Question: I am messing around with creating my own dialog class, but I've run into an interesting issue. I use a layer-list drawable for the dialog's close button, but for some reason, the shadow layer disappears after the first time I show the dialog. You can see in the image below:

I really have absolutely no idea what could be causing this. I've tried debugging, but I wasn't able to find any leads. Does anyone have any ideas? My code is below.
'''
public class TwoColorDialog extends DialogFragment {
private static final String TAG = "TwoColorDialog";
private ViewGroup _root;
private TextView _textTitle;
private ImageView _buttonClose;
private Button _button1;
private Button _button2;
@Override
public Dialog onCreateDialog(Bundle savedInstanceState) {
final Dialog dialog = new Dialog(getActivity());
_root = (ViewGroup) getActivity().getLayoutInflater().inflate(R.layout.two_color_dialog, null);
_textTitle = (TextView) _root.findViewById(R.id.dialog_title);
_buttonClose = (ImageView) _root.findViewById(R.id.dialog_close_button);
_button1 = (Button) _root.findViewById(R.id.dialog_button1);
_button2 = (Button) _root.findViewById(R.id.dialog_button2);
dialog.requestWindowFeature(STYLE_NO_TITLE);
View decorView = dialog.getWindow().getDecorView();
decorView.setBackgroundResource(getResources().getColor(android.R.color.transparent));
dialog.setContentView(_root);
_buttonClose.setOnClickListener(new View.OnClickListener() {
@Override
public void onClick(View view) {
dialog.cancel();
}
});
_button1.setOnClickListener(new View.OnClickListener() {
@Override
public void onClick(View view) {
Log.d(TAG, "Button 1 pressed");
}
});
_button2.setOnClickListener(new View.OnClickListener() {
@Override
public void onClick(View view) {
Log.d(TAG, "Button 2 pressed");
}
});
return dialog;
}
}
'''
'''
<?xml version="1.0" encoding="utf-8"?>
<FrameLayout xmlns:android="http://schemas.android.com/apk/res/android"
android:layout_width="match_parent"
android:layout_height="match_parent"
android:orientation="vertical">
<LinearLayout android:id="@+id/dialog_background"
android:layout_width="match_parent"
android:layout_height="match_parent"
android:orientation="vertical"
android:background="@drawable/dialog_background">
<LinearLayout android:id="@+id/dialog_title_spacing"
android:layout_width="match_parent"
android:layout_height="24dp"
android:orientation="horizontal" />
<LinearLayout
android:layout_width="match_parent"
android:layout_height="wrap_content"
android:gravity="center"
android:orientation="horizontal">
<Button android:id="@+id/dialog_button1"
android:layout_width="wrap_content"
android:layout_height="wrap_content"
android:layout_margin="6dp"
android:background="@drawable/button"
android:text="Button1" />
<Button android:id="@+id/dialog_button2"
android:layout_width="wrap_content"
android:layout_height="wrap_content"
android:layout_margin="6dp"
android:background="@drawable/button"
android:text="Button2" />
</LinearLayout>
</LinearLayout>
<TextView android:id="@+id/dialog_title"
android:layout_width="wrap_content"
android:layout_height="wrap_content"
android:layout_gravity="center|top"
android:layout_marginTop="6dp"
android:background="@drawable/dialog_title_box"
android:textAppearance="@android:style/TextAppearance.Large"
android:text="TITLE" />
<ImageView android:id="@+id/dialog_close_button"
android:layout_width="42dp"
android:layout_height="44dp"
android:layout_marginTop="5dp"
android:layout_marginRight="5dp"
android:layout_gravity="top|right"
android:src="@drawable/dialog_close_button"/>
</FrameLayout>
'''
'''
<?xml version="1.0" encoding="utf-8"?>
<layer-list xmlns:android="http://schemas.android.com/apk/res/android">
<item>
<shape android:shape="rectangle">
<solid android:color="#88888888" />
<corners android:radius="1dp" />
<padding
android:left="1dp"
android:top="0dp"
android:right="1dp"
android:bottom="3dp" />
</shape>
</item>
<item>
<shape android:shape="rectangle">
<solid android:color="@color/white" />
<corners android:radius="1dp" />
<padding
android:left="15dp"
android:top="5dp"
android:right="15dp"
android:bottom="5dp" />
</shape>
</item>
</layer-list>
'''
'''
<?xml version="1.0" encoding="utf-8"?>
<layer-list xmlns:android="http://schemas.android.com/apk/res/android">
<item>
<shape android:shape="oval">
<solid android:color="#88888888" />
<padding
android:left="1dp"
android:top="0dp"
android:right="1dp"
android:bottom="4dp" />
</shape>
</item>
<item>
<shape android:shape="oval">
<solid android:color="@color/white" />
</shape>
</item>
<item android:drawable="@drawable/ic_close" />
</layer-list>
'''
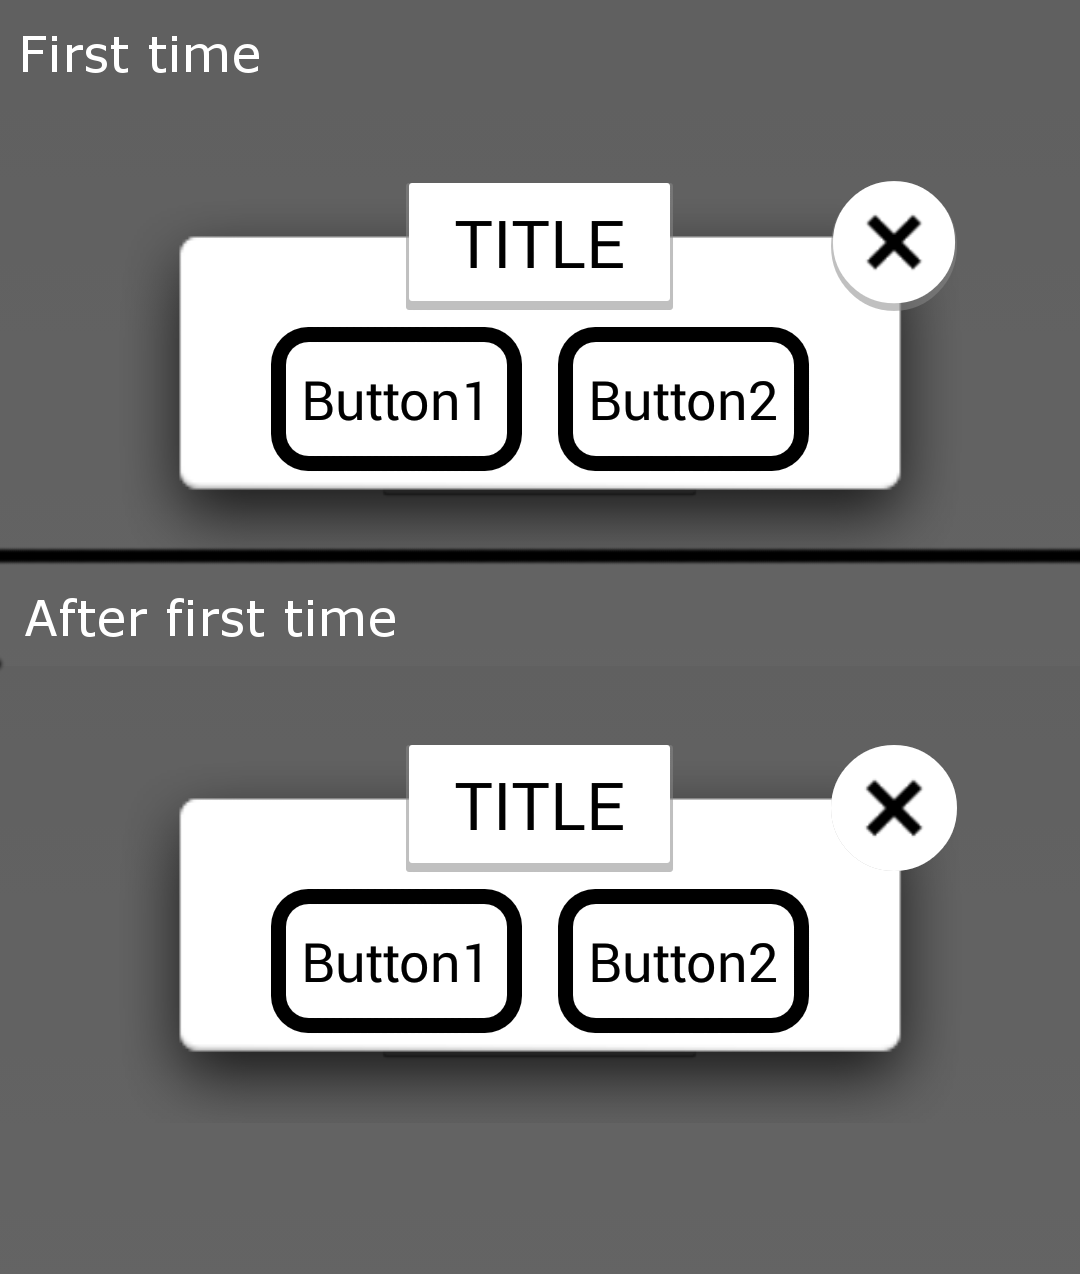
Answer: Well, I've found the issue. The problem only shows up when you use the "padding" tag. I have no idea why, maybe it is a bug. I was able to work around it by changing my accordingly:
'''
<?xml version="1.0" encoding="utf-8"?>
<layer-list xmlns:android="http://schemas.android.com/apk/res/android">
<item>
<shape android:shape="oval">
<solid android:color="#88888888" />
</shape>
</item>
<item
android:left="1dp"
android:right="1dp"
android:bottom="4dp">
<shape android:shape="oval">
<solid android:color="@color/white" />
</shape>
</item>
<item
android:drawable="@drawable/ic_close"
android:left="1dp"
android:right="1dp"
android:bottom="4dp" />
</layer-list>
'''